Aerial crown-view tile of a tropical tree (Barro Colorado Island, Panama), acquired 20240813:
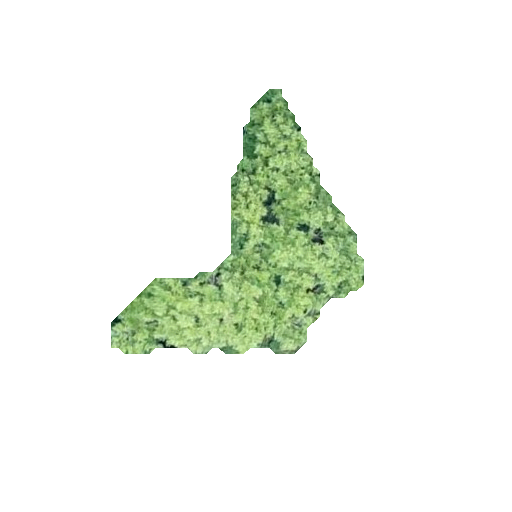
Species: Alseis blackiana
GBIF accepted scientific name: Alseis blackiana
Crown area: 46.6 m²